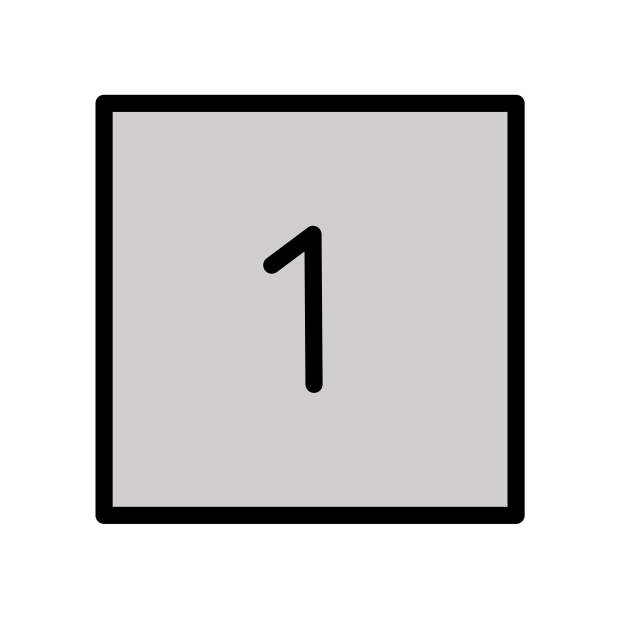
keycap: 1